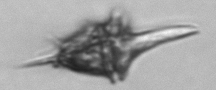
Label: Amylax